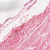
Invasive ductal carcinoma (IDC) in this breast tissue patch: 0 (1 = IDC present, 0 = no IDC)